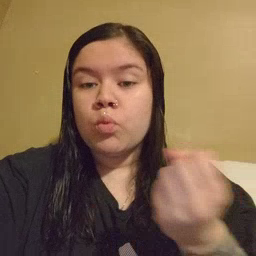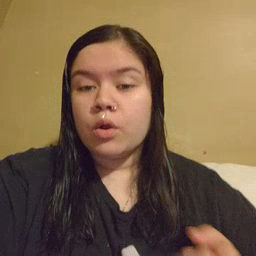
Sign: drawer